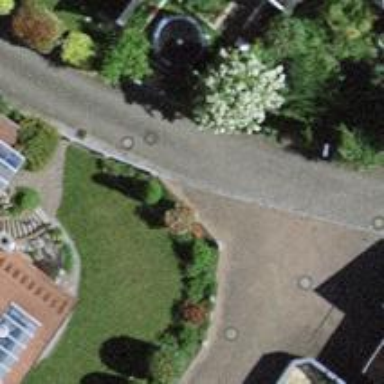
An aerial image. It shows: Residential road with paving stones.